Question:
I am keep getting this error while uploading..I have no idea what this error are and how to resolve them...my build was successful(there are some warnings) my application is tested on iOS 4.1...any help is highly appreciated.
Thanks
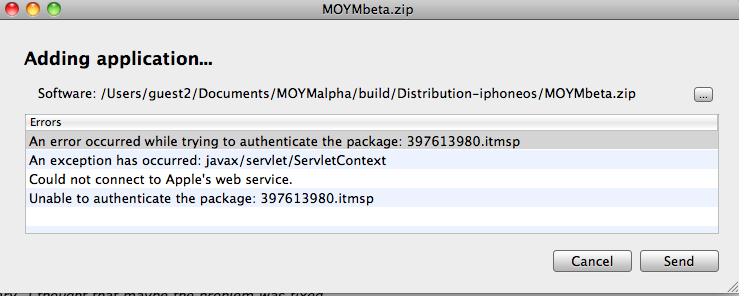
Answer: It appears that Apple's servers may be having issues this weekend. I got a similar error. You should check iTunesConnect to see if the binary was uploaded, and perhaps send email to ITC support confirming.